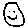
Label: smiley face